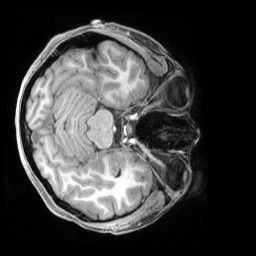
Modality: T1w
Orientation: axial
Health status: healthy
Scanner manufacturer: siemens
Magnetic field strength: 3 T
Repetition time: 2.4 s
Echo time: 0.00201 s